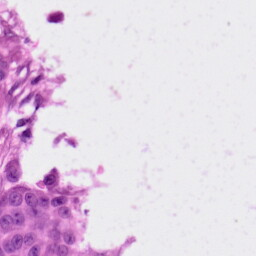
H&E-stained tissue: Skin